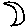
Label: moon